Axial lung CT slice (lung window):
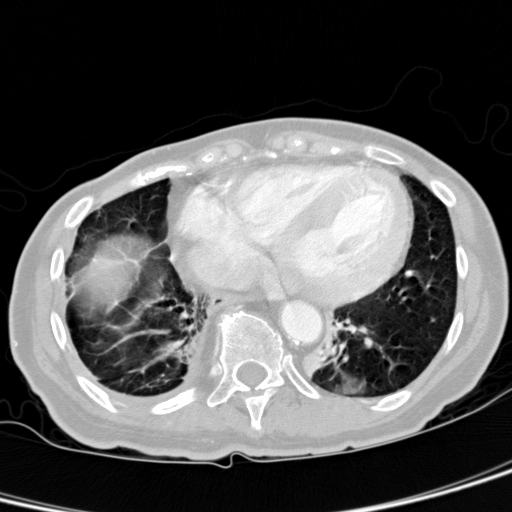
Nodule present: no